Question: I m going to try this: <URL>
But without , I m getting below error

But I have confusion about, why the method not finding in even
'''
<head>
<link href="css/scrollable-horizontal.css" rel="stylesheet" type="text/css" />
<link href="css/scrollable-buttons.css" rel="stylesheet" type="text/css" />
<script src="js/jquery-1.6.1.min.js"></script>
<script src="js/jquery.tools.min.js"></script>
</head>
'''
Nothing done at
'''
<script>
$(function() {
// initialize scrollable
$(".scrollable").scrollable();
});
</script>
'''
It stopped my further implementation. Have any idea about this?
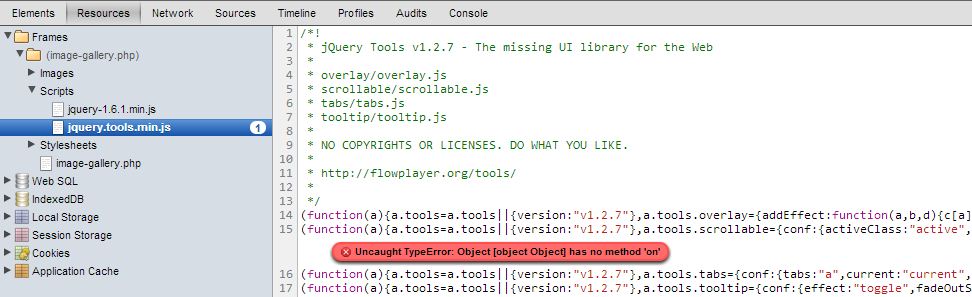
Answer: JQuery .on method was added in 1.7. You need to update your JQuery as from your screenshot you are currently using 1.6
<URL>
Once downloaded from <URL>, change the below where marked
'''
<head>
<link href="css/scrollable-horizontal.css" rel="stylesheet" type="text/css" />
<link href="css/scrollable-buttons.css" rel="stylesheet" type="text/css" />
<script src="js/jquery-1.6.1.min.js"></script> <!-- Change this line -->
<script src="js/jquery.tools.min.js"></script>
</head>
'''